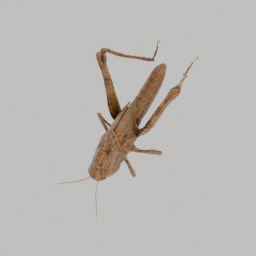
Label: animals